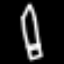
Label: pencil